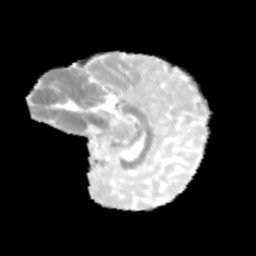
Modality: MD
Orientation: sagittal
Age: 9
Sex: male
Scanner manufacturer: siemens
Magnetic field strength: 3 T
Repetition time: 3.8 s
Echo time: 0.07 s